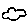
Label: cloud